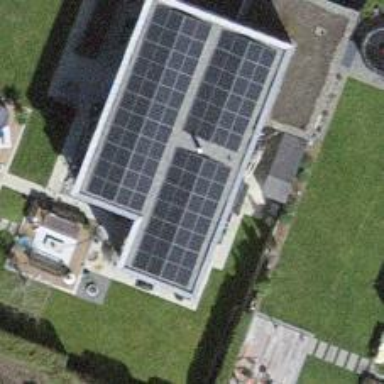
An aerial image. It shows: Solar power generator using photovoltaic panels.